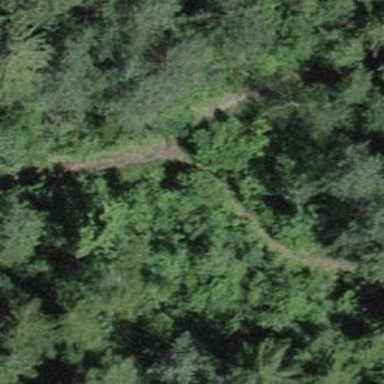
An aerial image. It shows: Dirt path.